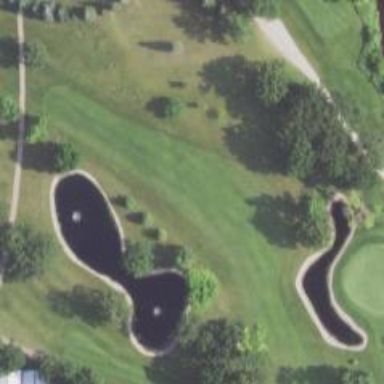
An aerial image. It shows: View of golf hole.